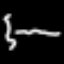
Label: squiggle